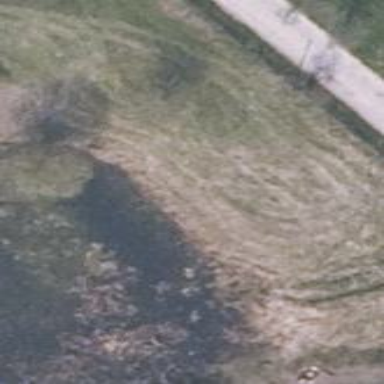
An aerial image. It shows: Pond surrounded by natural water.